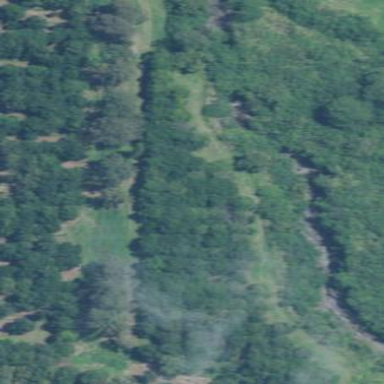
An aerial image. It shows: Orchard filled with macadamia trees.